Question:
Hello
I created the database relation above, as you see one person (staff) can be member of many groups. Every group has a groupleader. How do I manage that relation correctly ?
I'd be thankfull for every hint
Here is what I tried before:
'''
/**
* belongsTo associations
*
* @var array
*/
public $belongsTo = array(
'Staffgroup' => array(
'className' => 'Staffgroup',
'foreignKey' => 'Staffgroup_groupLeader',
'conditions' => '',
'fields' => '',
'order' => ''
)
);
/**
* hasAndBelongsToMany associations
*
* @var array
*/
public $hasAndBelongsToMany = array(
'Staffgroup' => array(
'className' => 'Staffgroup',
'joinTable' => 'staff_staffgroups',
'foreignKey' => 'staff_id',
'associationForeignKey' => 'staffgroup_id',
'unique' => 'keepExisting',
'conditions' => '',
'fields' => '',
'order' => '',
'limit' => '',
'offset' => '',
'finderQuery' => '',
'deleteQuery' => '',
'insertQuery' => ''
)
);
}
'''
'''
/**
* hasOne associations
*
* @var array
*/
public $belongsTo = array(
'Staff' => array(
'className' => 'Staff',
'foreignKey' => 'groupLeader',
'conditions' => '',
'fields' => '',
'order' => ''
)
);
/**
* hasAndBelongsToMany associations
*
* @var array
*/
public $hasAndBelongsToMany = array(
'Staff' => array(
'className' => 'Staff',
'joinTable' => 'staff_staffgroups',
'foreignKey' => 'staffgroup_id',
'associationForeignKey' => 'staff_id',
'unique' => 'keepExisting',
'conditions' => '',
'fields' => '',
'order' => '',
'limit' => '',
'offset' => '',
'finderQuery' => '',
'deleteQuery' => '',
'insertQuery' => ''
)
);
'''
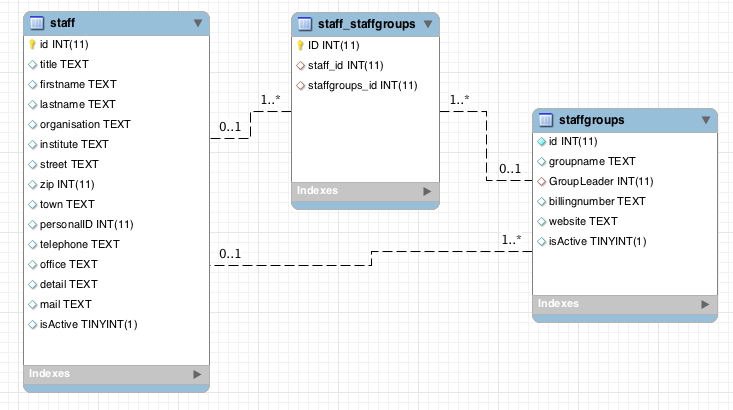
Answer: There is a 'hasMany' association missing in your 'Staff' model to represent the "group leader" relationship between 'Staff' and 'StaffGroup'.